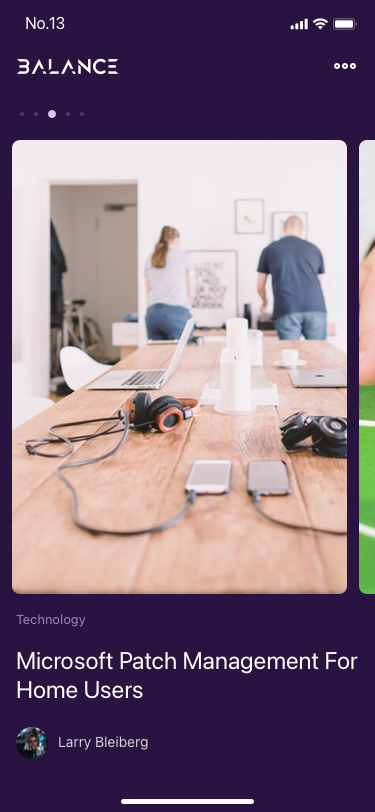
Text in this UI design:
Larry Bleiberg
Microsoft Patch Management For Home Users
Technology